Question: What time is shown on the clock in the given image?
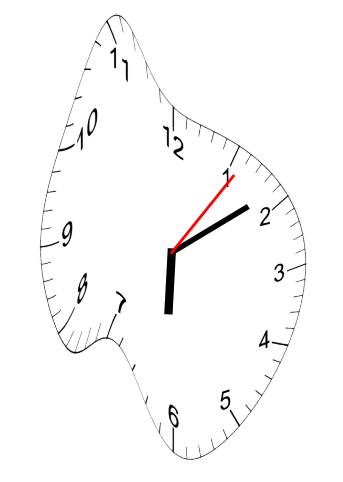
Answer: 06:09:06